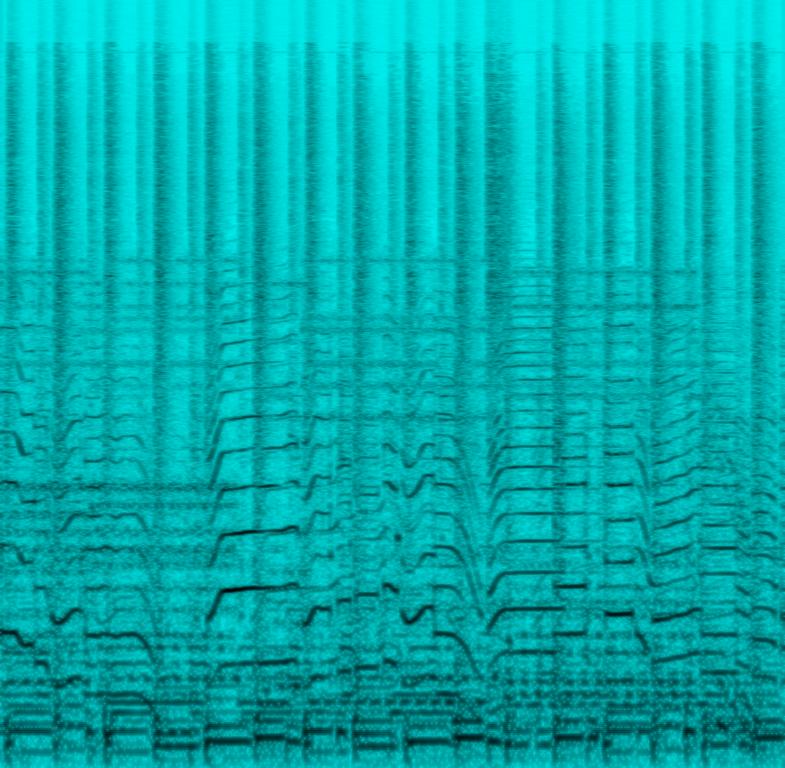
This song features a solo played on a pedal steel guitar. This is a country blues melody. This involves slides on the guitar. This is accompanied by percussion playing a simple beat in common time. The bass plays 12 bar blues style bassline. An organ outlines chords in the background. This is an instrumental song. There are no voices. This song can be played in a bar.